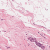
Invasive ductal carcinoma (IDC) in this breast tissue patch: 0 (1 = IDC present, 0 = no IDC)